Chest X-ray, PA view. Patient: 64 years old, sex M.
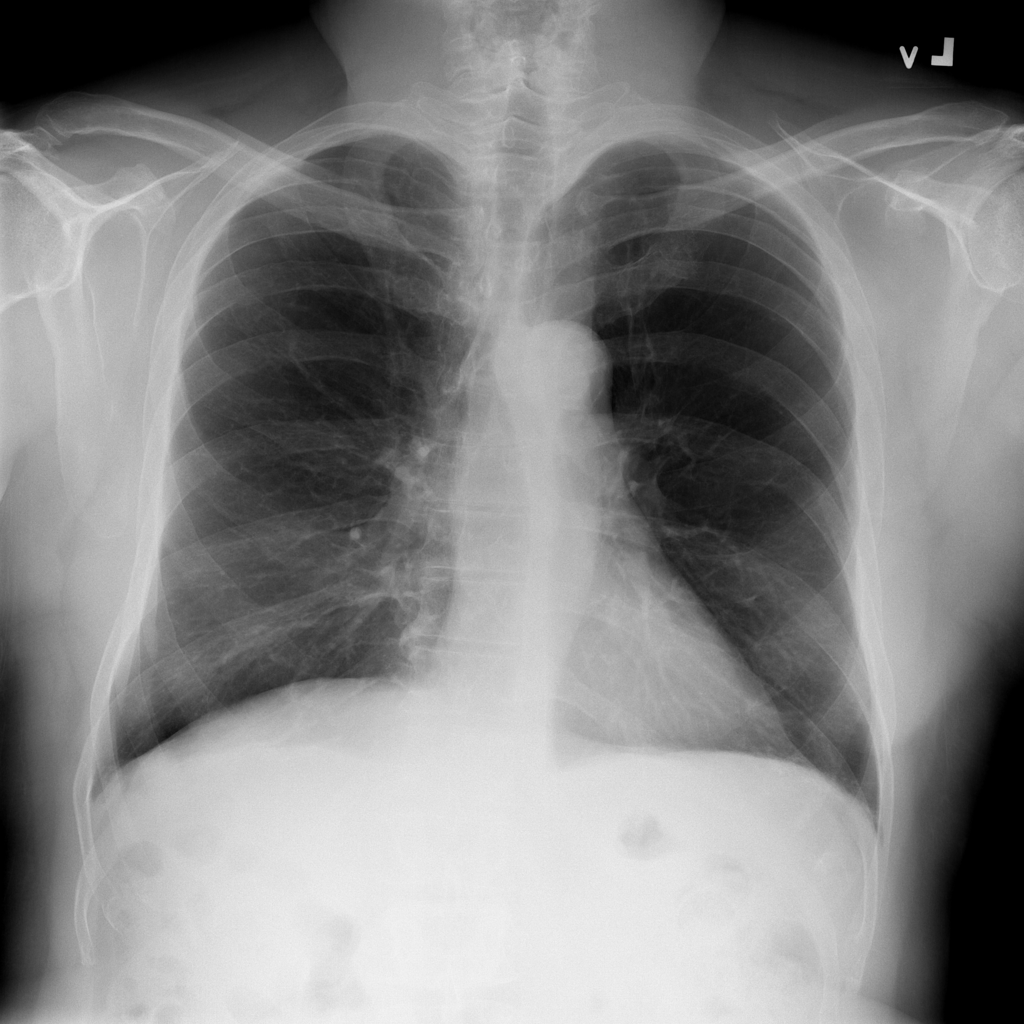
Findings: No Finding